Question: I'm trying to develop a simple application where I load a video file, and then to display it on my screen frame by frame.
To load the video file I use this code:
'''
FileVideoSource fileVideo = new FileVideoSource(myVideoSource);
fileVideo.NewFrame += fileVideo_NewFrame;
fileVideo.Start();
'''
And then, at the 'fileVideo_NewFrame', I capture each frame like this:
'''
if (SynchronizationContext.Current != uiContext)
{
uiContext.Post(delegate { fileVideo_NewFrame(sender, eventArgs);}, null);
return;
}
Bitmap bitmap = eventArgs.Frame;
PictureBoxvideo.Image = new Bitmap(bitmap);
bitmap.Dispose();
'''
But I'm receiving 'System.ArgumentException' (so excplicit...). If I stop debugging on the 'fileVideo' I can see this:

The Bitmap seems to not have filled the values.
Any idea on why the video it's not loading fine?
Thanks for help!
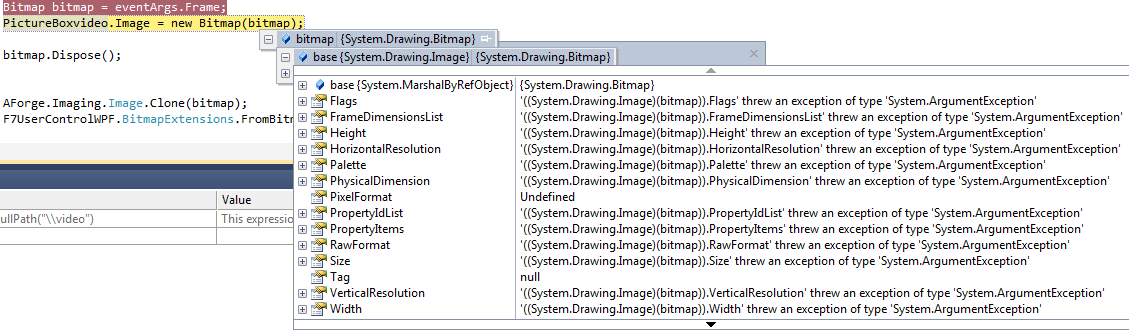
Answer: I could solve it with the solution posted <URL>.
'''
FileVideoSource fileVideo = new FileVideoSource(dialog.FileName);
AsyncVideoSource asyncVideoSource = new AsyncVideoSource(fileVideo);
asyncVideoSource.NewFrame += asyncVideoSource_NewFrame;
asyncVideoSource.Start();
private void asyncVideoSource_NewFrame(object sender, NewFrameEventArgs eventArgs)
{
Image temp = PictureBoxvideo.Image;
Bitmap bitmap = eventArgs.Frame;
PictureBoxvideo.Image = new Bitmap(bitmap);
if (temp!= null) temp.Dispose();
bitmap.Dispose();
}
'''